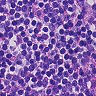
Metastatic tissue present: no